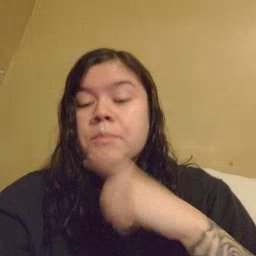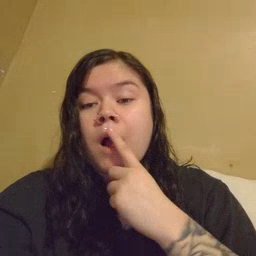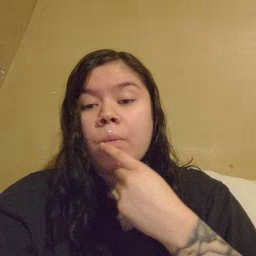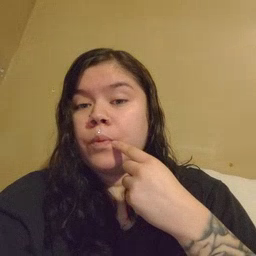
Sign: mouth